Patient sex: M
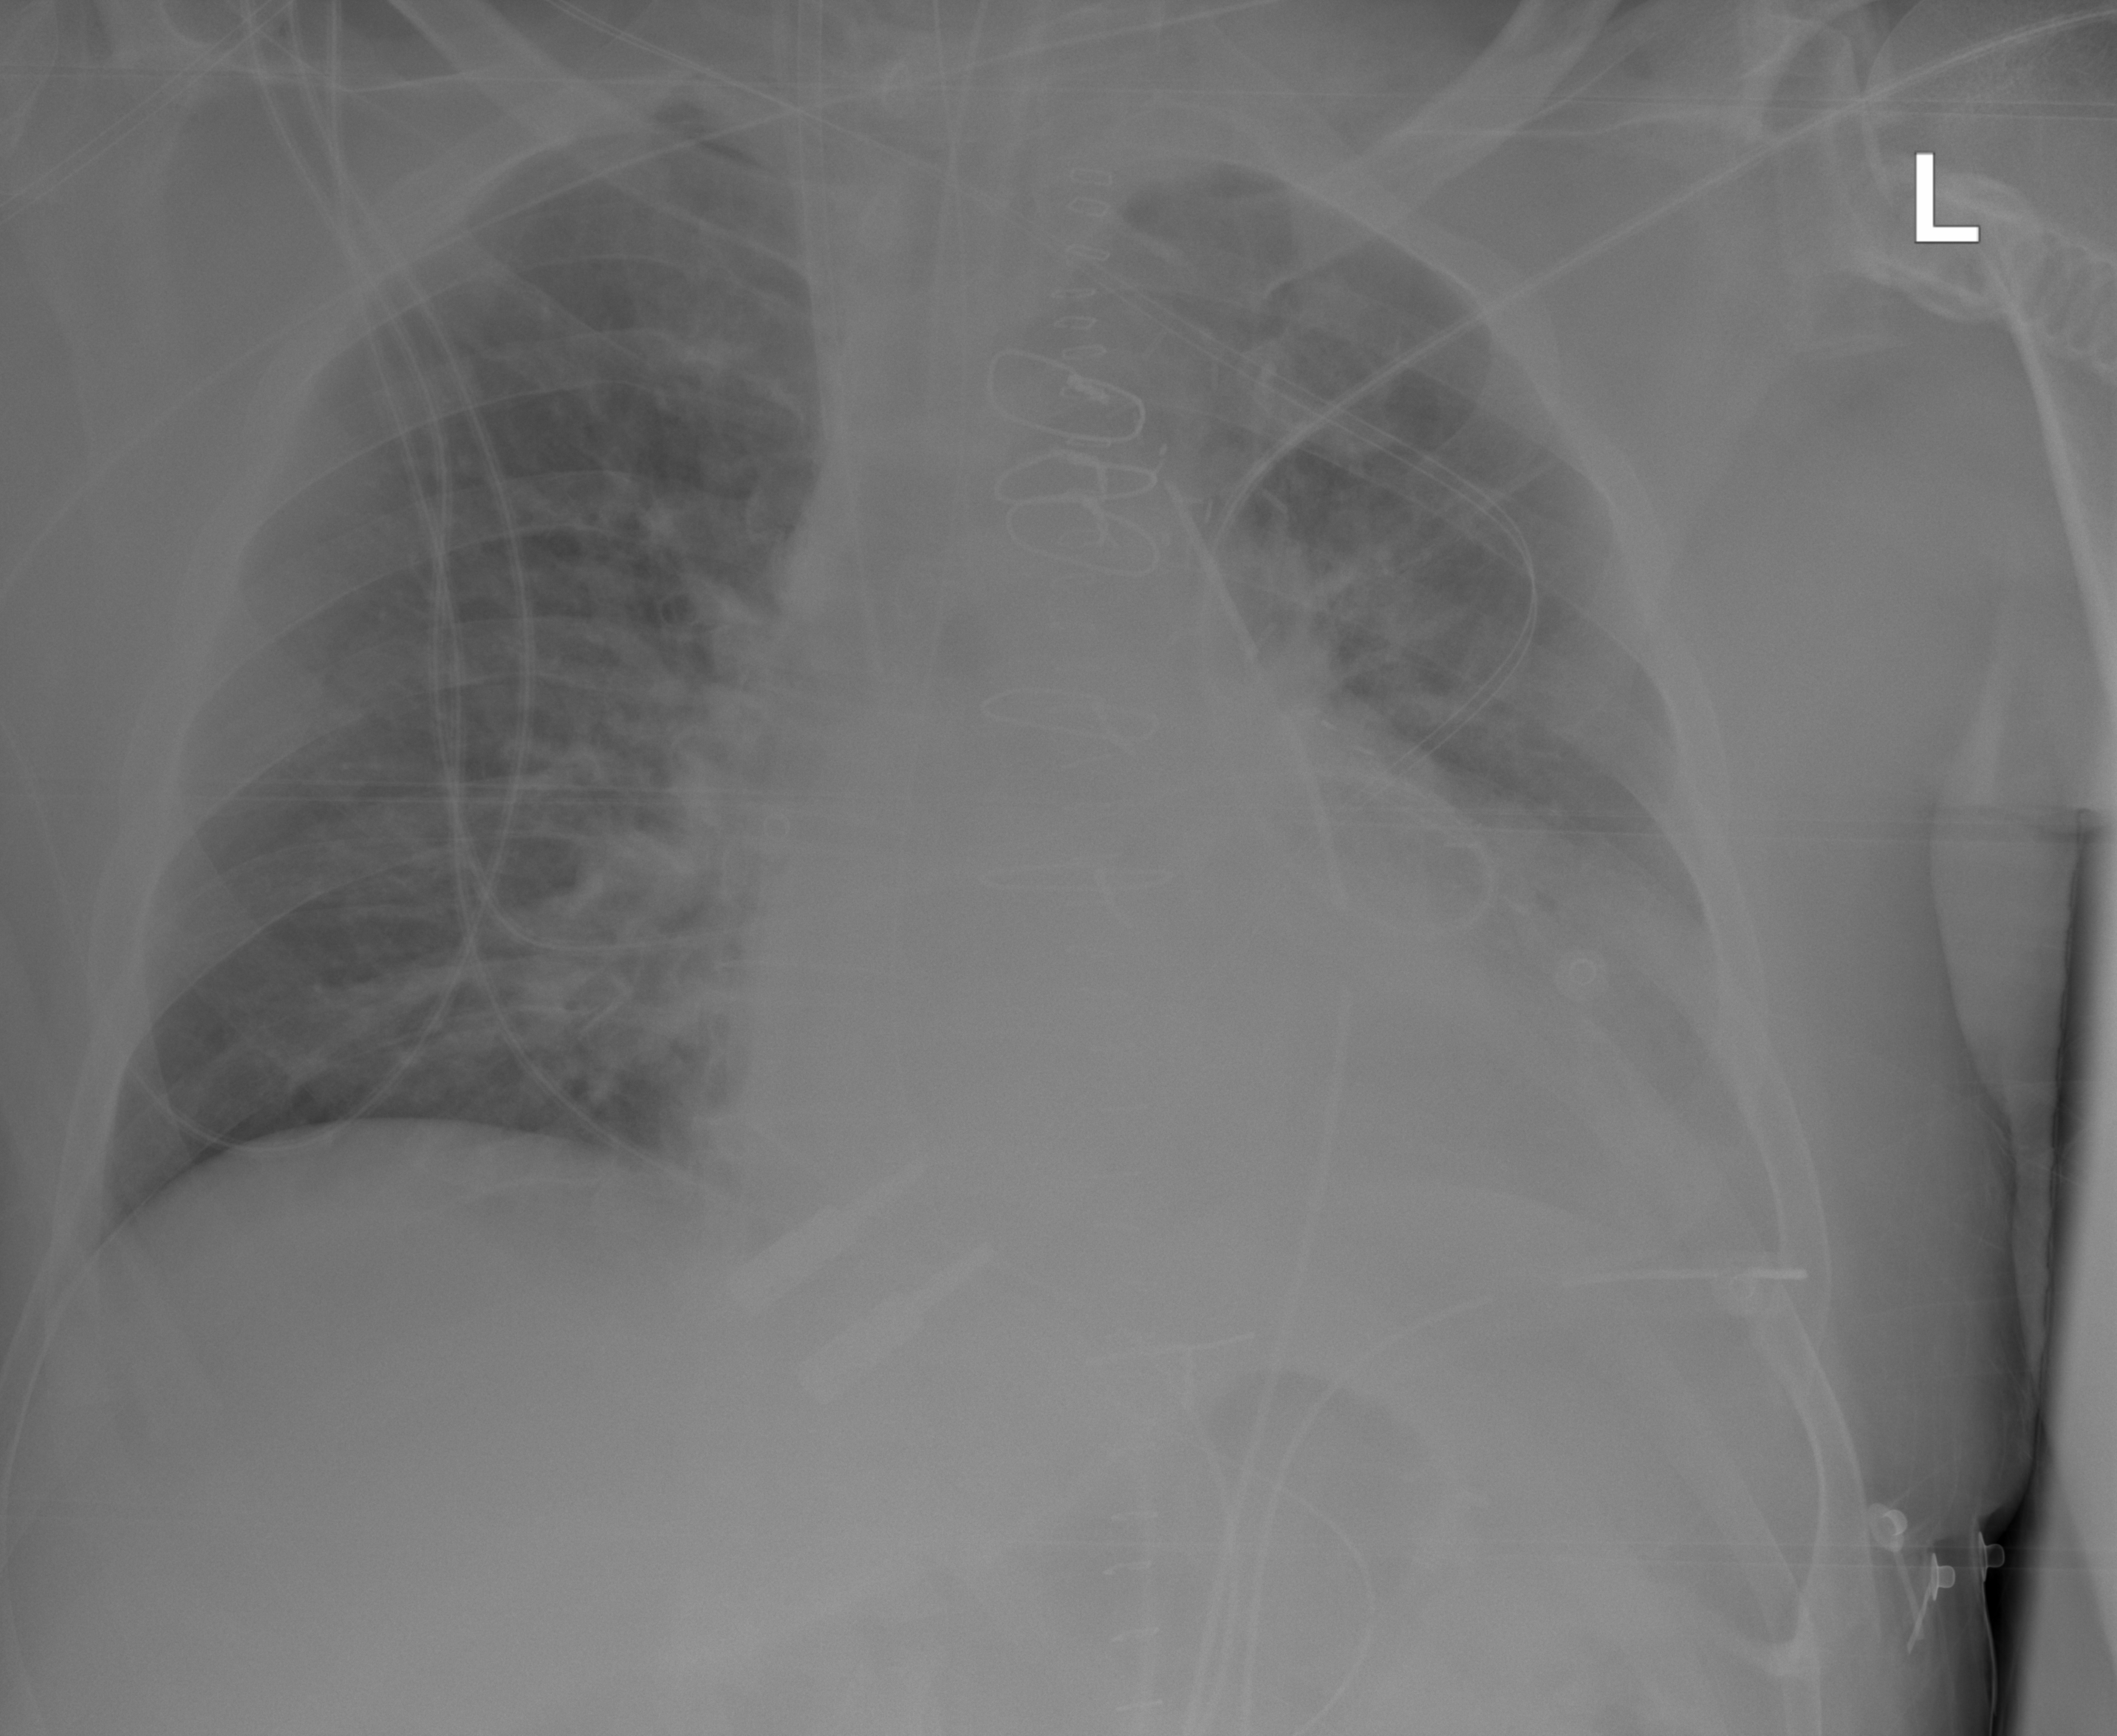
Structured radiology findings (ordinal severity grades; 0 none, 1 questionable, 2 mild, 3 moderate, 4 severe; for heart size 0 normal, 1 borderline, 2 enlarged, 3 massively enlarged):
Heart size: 2
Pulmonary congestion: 2
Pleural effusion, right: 0
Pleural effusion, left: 2
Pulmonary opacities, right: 2
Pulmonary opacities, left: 2
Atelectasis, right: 0
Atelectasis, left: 2